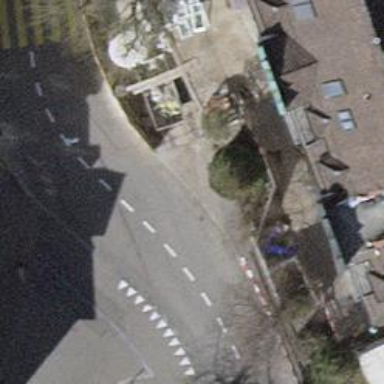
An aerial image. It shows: Traffic calming table.